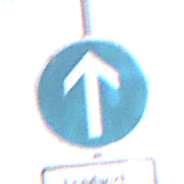
Verkehrszeichen: VorgeschriebeneFahrtrichtungGeradeaus
Zusatzzeichen unten: BesondereFahrzeugeUndTransportgueter6
Umgebung: Outdoor, Nature
Tageszeit: Midday
Wetter: PartlyCloudy
Licht: Natural
Jahreszeit: NotSpecified
Kontrast: MediumContrast